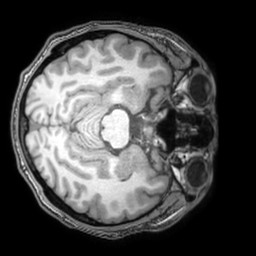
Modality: T1w
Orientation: axial
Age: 33
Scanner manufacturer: philips
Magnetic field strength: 3 T
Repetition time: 0.007 s
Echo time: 0.003501 s